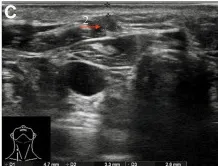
Pre-operative physical examination and ultrasound examination. 5*3*7 mm. Subcutaneously at the right anterior neck.
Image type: radiology (ultrasound)